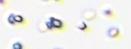
Label: Phaeocystis